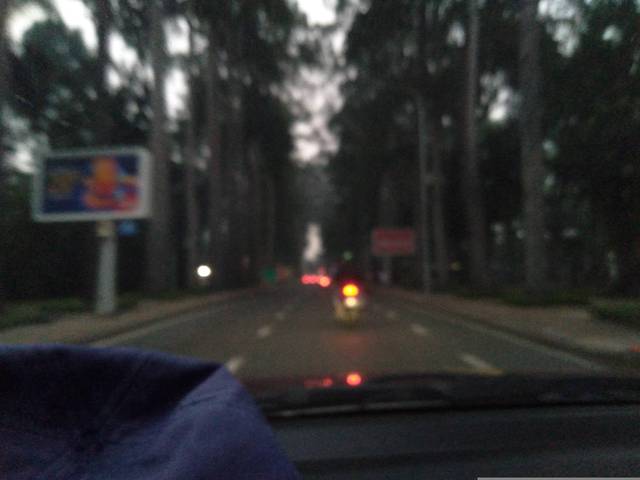
Region: Vietnam
Coordinates: 10.774, 106.694